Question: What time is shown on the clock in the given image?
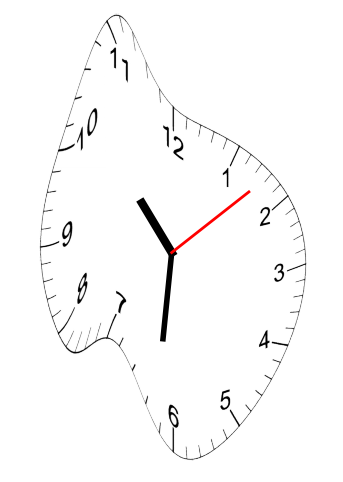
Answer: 10:31:08